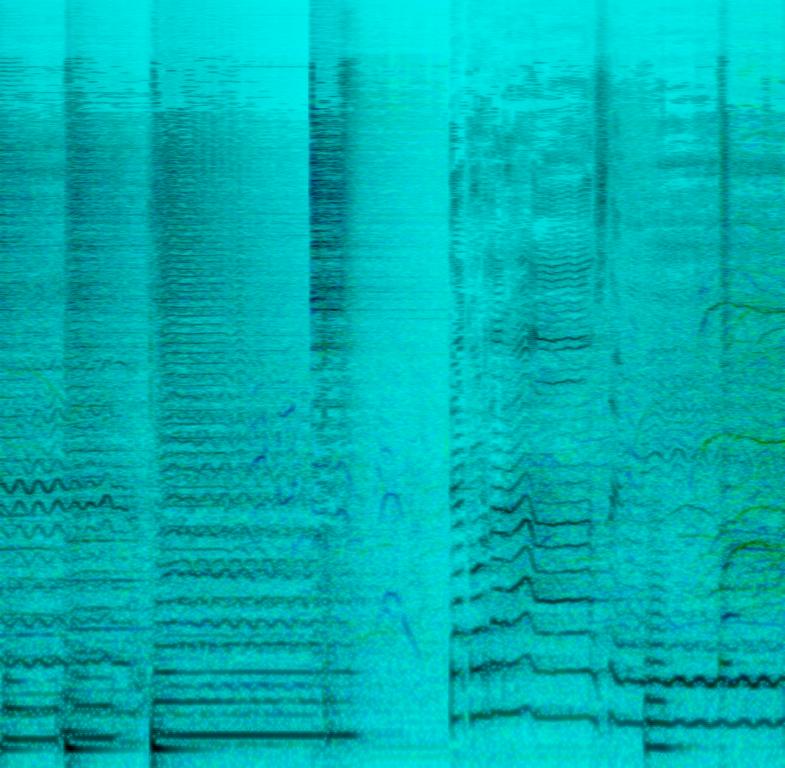
This Regional Mexican song features a live recording of a male voice singing the main melody. The song starts with the cymbal played once and held so that it does not ring. Then the male voice sings one line with the crowd. The crowd shouts out in joy after a line is sung. The bass is played on a tuba. This is followed by trumpets playing a high pitched melody. This song is at a slow tempo. Apart from the initial cymbal sound, no other percussion is played. This song can be played in a romantic movie.